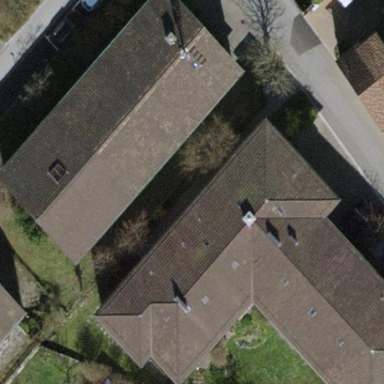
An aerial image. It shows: Building with tiled roof.